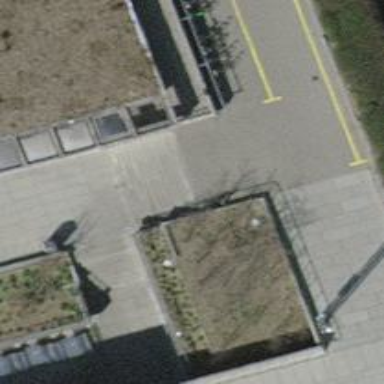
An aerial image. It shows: Concrete steps.